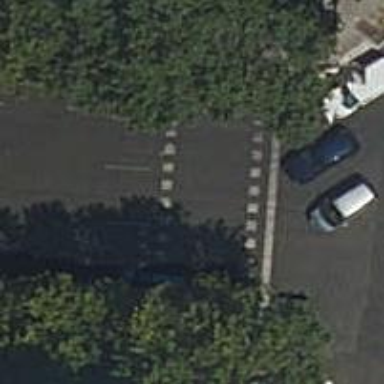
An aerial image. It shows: Crossing with traffic signals.